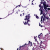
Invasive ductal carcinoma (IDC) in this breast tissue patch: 0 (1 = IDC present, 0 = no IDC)